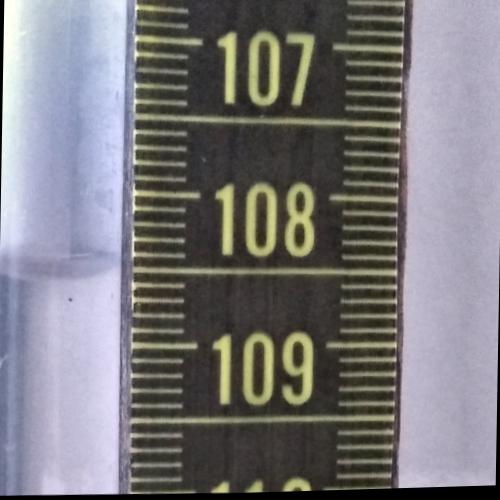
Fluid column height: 108.5 cm